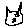
Label: cat